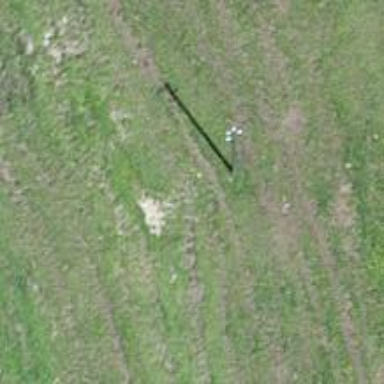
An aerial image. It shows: Power pole.